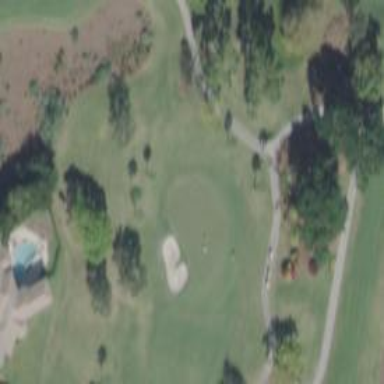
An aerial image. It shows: View of golf hole.